Question: I have ListView with a header delegate enabled. I have a header positioning property set to "OverlayHeader". The header will stay in place when scrolling through the elements. However, the elements will overlap the header. Is there a way to prevent this.
Example of list elements overlapping the header.

'''
import QtQuick 2.5
Rectangle {
width: 360; height: 600
ListView {
width: 350; height: 200
anchors.centerIn: parent
id: myList
model: myModel
highlight: highlightBar
clip: true
snapMode: ListView.SnapToItem
headerPositioning: ListView.OverlayHeader
header: Rectangle {
id: headerItem
width: myList.width
height:50
color: "blue"
Text {
text: "HEADER"
color: "red"
}
}
delegate: Item {
id: delegateItem
width: 400; height: 20
clip: true
Text { text: name
}
MouseArea {
id: mArea
anchors.fill: parent
onClicked: { myList.currentIndex = index; }
}
}
}
Component {
id: highlightBar
Rectangle {
width: parent.width; height: 20
color: "#FFFF88"
}
}
ListModel {
id: myModel
}
/* Fill the model with default values on startup */
Component.onCompleted: {
for(var i = 0; i < 100; i++) {
myModel.append({ name: "Big Animal : " + i});
}
}
}
'''
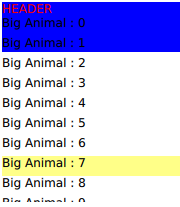
Answer: The <URL>, so you can set it to a higher value to ensure that it's over the delegates:
'''
import QtQuick 2.5
Rectangle {
width: 360
height: 600
ListView {
width: 350
height: 200
anchors.centerIn: parent
id: myList
model: myModel
highlight: highlightBar
clip: true
snapMode: ListView.SnapToItem
headerPositioning: ListView.OverlayHeader
header: Rectangle {
id: headerItem
width: myList.width
height: 50
z: 2
color: "blue"
Text {
text: "HEADER"
color: "red"
}
}
delegate: Item {
id: delegateItem
width: 400
height: 20
Text {
text: name
}
MouseArea {
id: mArea
anchors.fill: parent
onClicked: {
myList.currentIndex = index
}
}
}
}
Component {
id: highlightBar
Rectangle {
width: parent.width
height: 20
color: "#FFFF88"
}
}
ListModel {
id: myModel
}
/* Fill the model with default values on startup */
Component.onCompleted: {
for (var i = 0; i < 100; i++) {
myModel.append({
name: "Big Animal : " + i
})
}
}
}
'''
Note that <URL>.